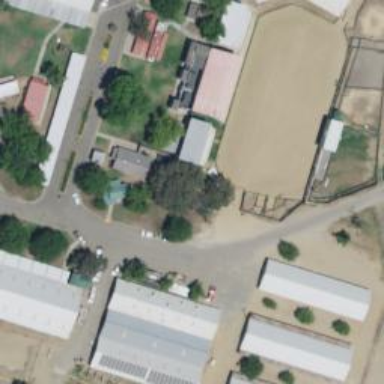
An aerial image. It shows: Equestrian pitch used for leisure and sports activities.